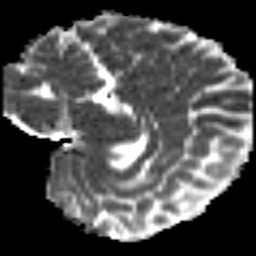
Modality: MD
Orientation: sagittal
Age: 25
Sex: female
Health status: ill
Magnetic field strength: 3 T
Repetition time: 9 s
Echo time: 0.093 s